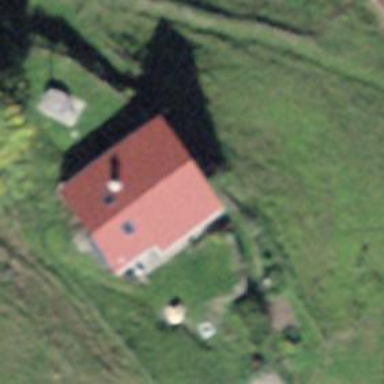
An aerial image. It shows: Cabin is depicted in the image.